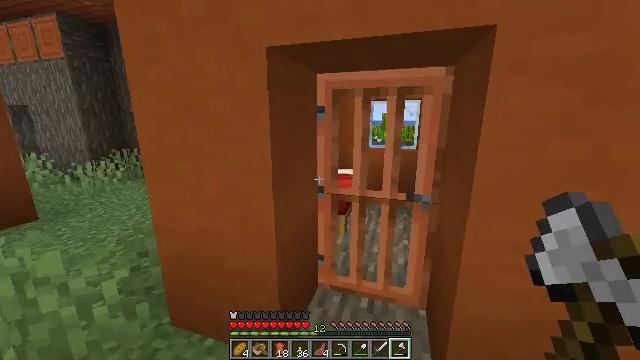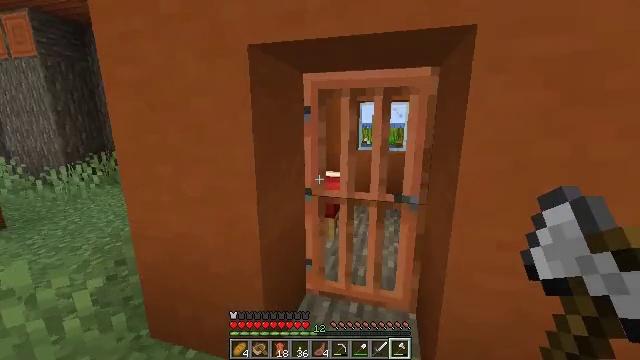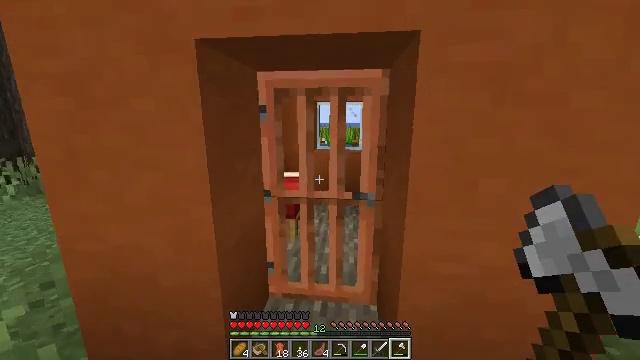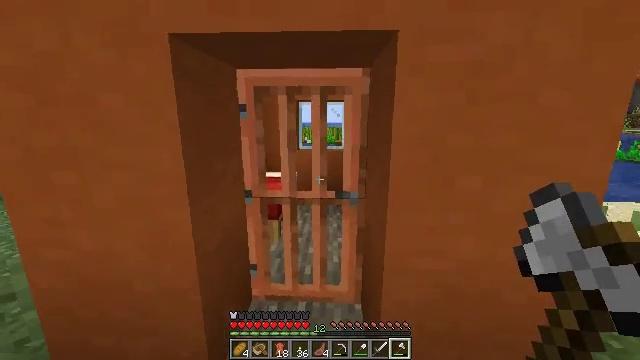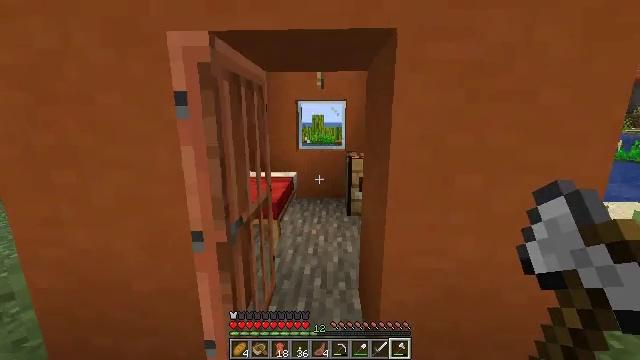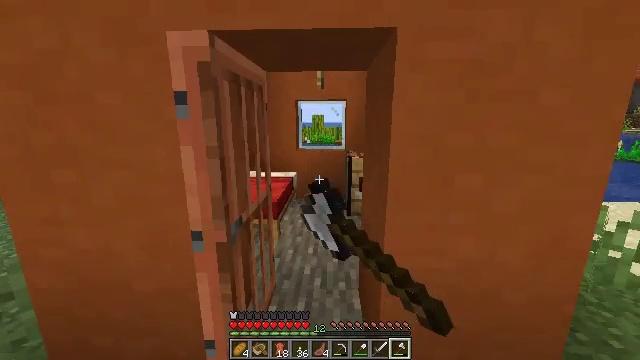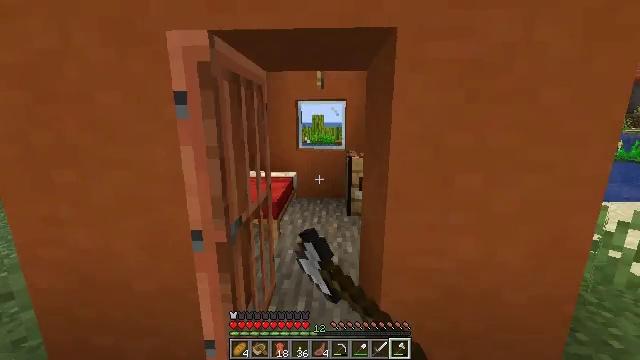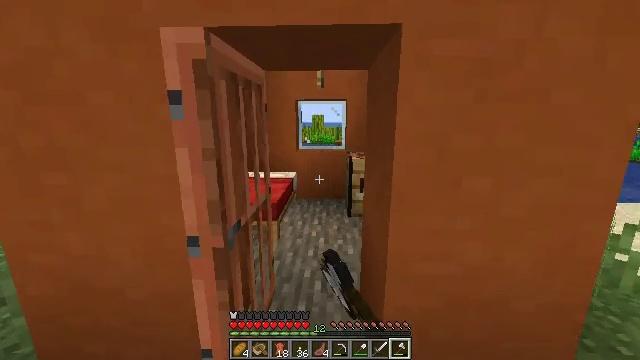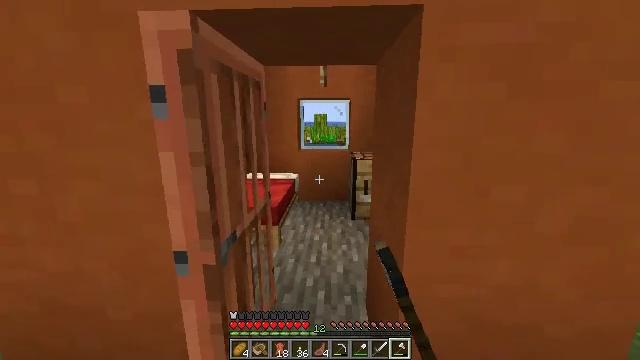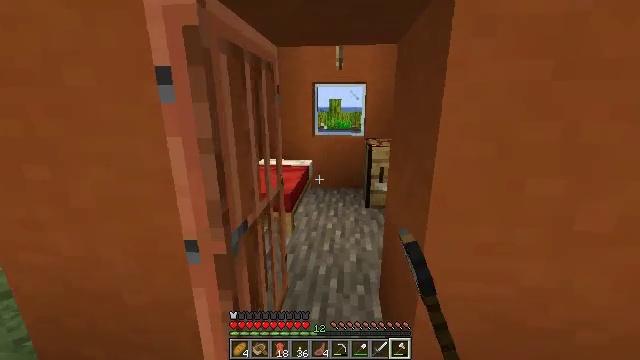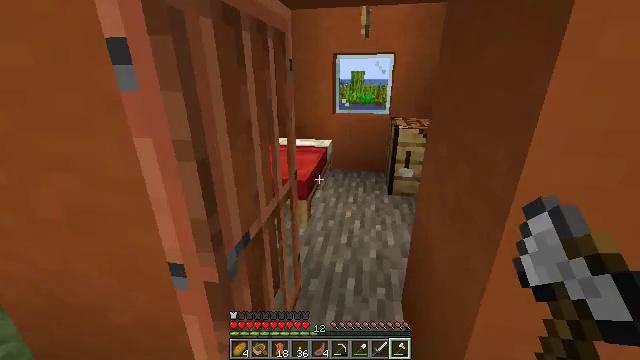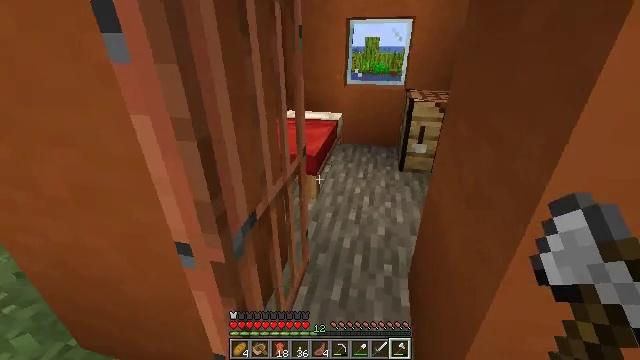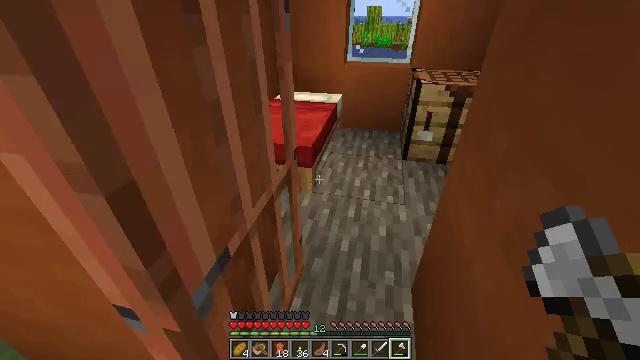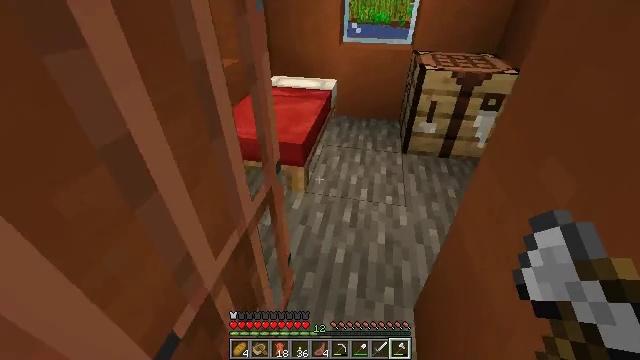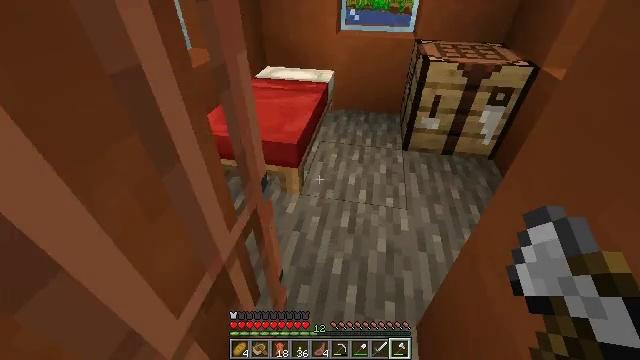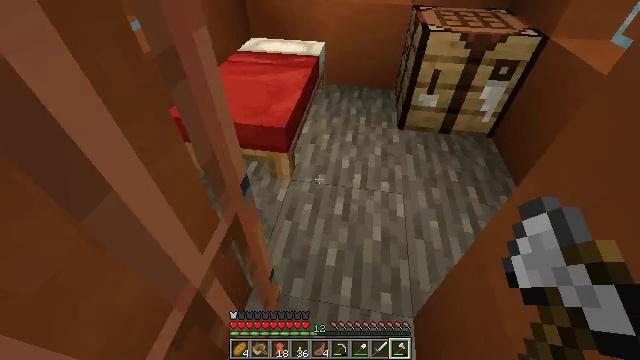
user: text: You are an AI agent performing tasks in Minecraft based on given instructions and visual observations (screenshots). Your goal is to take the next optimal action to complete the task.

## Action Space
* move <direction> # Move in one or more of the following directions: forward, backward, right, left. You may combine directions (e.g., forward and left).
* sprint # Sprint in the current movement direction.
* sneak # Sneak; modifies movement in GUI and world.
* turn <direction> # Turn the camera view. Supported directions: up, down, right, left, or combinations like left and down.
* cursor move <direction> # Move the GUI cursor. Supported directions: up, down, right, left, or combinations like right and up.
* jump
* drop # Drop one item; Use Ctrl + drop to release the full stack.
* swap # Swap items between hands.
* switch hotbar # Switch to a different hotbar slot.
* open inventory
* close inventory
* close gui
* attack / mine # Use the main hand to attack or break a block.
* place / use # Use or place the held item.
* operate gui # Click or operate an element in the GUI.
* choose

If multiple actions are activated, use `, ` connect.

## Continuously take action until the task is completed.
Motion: motion action
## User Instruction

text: Collect the red bed into your inventory.
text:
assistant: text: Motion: turn right
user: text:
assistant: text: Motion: turn right
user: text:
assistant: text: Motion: turn right
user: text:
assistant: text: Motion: use / place
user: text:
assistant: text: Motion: use / place
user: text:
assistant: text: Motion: use / place
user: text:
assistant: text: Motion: move forward, use / place
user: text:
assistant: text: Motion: move forward
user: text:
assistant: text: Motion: move forward, turn left and down
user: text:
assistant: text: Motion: move forward, turn left and down
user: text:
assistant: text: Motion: move forward, turn left and down
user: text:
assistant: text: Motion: move forward, turn down
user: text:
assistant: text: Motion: move forward, turn right and down
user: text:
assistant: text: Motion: move forward, turn down
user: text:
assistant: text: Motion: move forward, turn right and down
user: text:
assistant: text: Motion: move forward, turn right and down
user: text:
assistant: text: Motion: move forward, turn right and down
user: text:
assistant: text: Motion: move forward, turn right and down
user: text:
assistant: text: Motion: move forward
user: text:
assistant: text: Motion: move forward, turn down
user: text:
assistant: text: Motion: turn left and down
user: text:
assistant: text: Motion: turn left and down
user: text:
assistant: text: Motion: turn down
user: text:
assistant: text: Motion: no_op
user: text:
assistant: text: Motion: no_op
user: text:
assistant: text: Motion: no_op
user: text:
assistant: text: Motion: no_op
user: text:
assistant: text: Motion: turn left and up
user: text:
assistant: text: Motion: turn left and up
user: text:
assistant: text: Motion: turn left and up